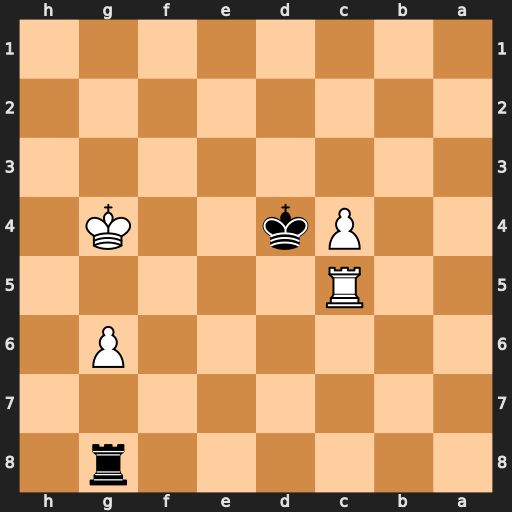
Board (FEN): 6r1/8/6P1/2R5/2Pk2K1/8/8/8
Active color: b
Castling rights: -
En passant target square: -
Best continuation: Kxc5 Kf5 Kd6 Kf6 Rf8+